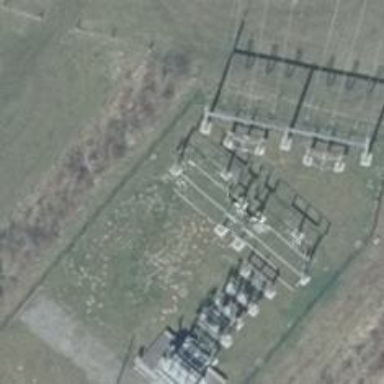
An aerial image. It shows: Three cables of power line.